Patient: sex M, age 71
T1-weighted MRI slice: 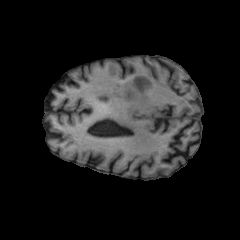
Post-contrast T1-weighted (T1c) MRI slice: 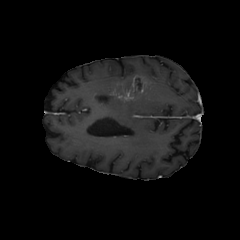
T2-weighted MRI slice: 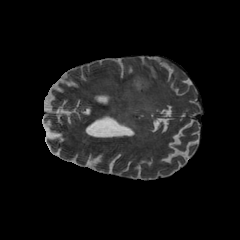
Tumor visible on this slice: yes
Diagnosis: Glioblastoma, IDH-wildtype
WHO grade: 4